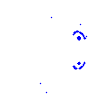
Particle: pion